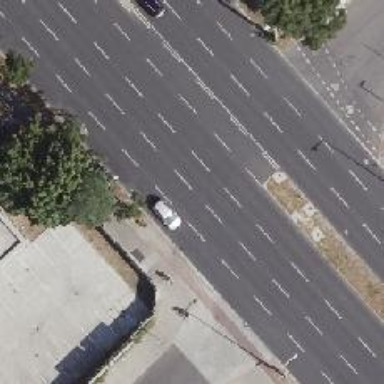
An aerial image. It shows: Primary highway with asphalt surface. It has cycle track on the right side and is dual carriageway.